Field crop: tomato
Growth stage: 2
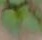
Species: solanum